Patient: sex F, age 75
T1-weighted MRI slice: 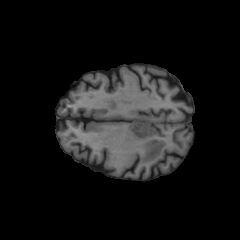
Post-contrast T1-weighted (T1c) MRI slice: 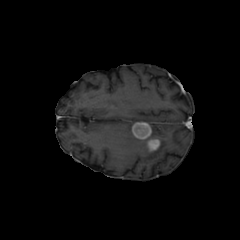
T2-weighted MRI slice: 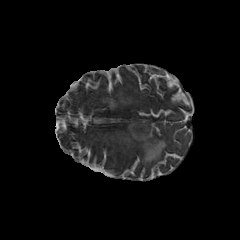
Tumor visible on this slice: yes
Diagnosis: Glioblastoma, IDH-wildtype
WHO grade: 4